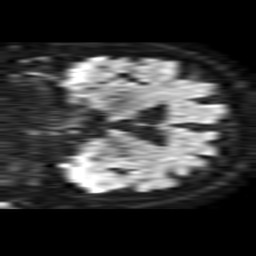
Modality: TRACE
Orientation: coronal
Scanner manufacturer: philips
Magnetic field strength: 1.5 T
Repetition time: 3.398 s
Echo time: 0.06922 s